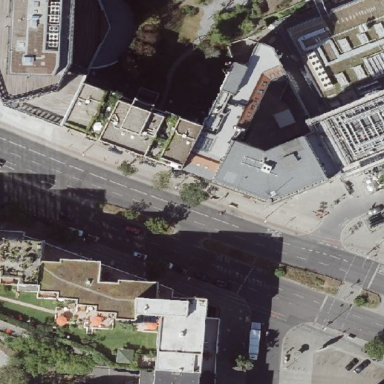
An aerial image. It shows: Office building with flat roof.